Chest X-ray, AP view. Patient: 45 years old, sex F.
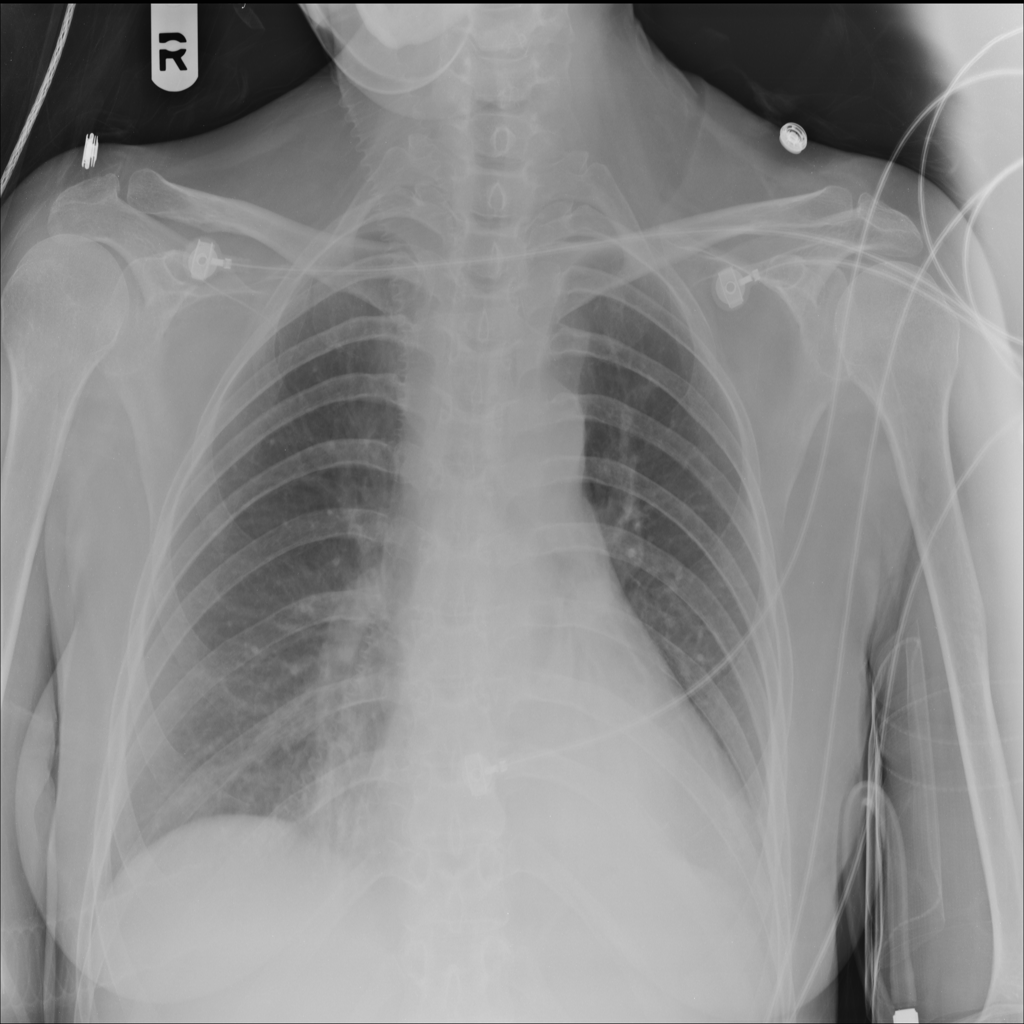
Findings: Atelectasis, Consolidation, Pneumonia